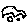
Label: car